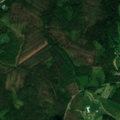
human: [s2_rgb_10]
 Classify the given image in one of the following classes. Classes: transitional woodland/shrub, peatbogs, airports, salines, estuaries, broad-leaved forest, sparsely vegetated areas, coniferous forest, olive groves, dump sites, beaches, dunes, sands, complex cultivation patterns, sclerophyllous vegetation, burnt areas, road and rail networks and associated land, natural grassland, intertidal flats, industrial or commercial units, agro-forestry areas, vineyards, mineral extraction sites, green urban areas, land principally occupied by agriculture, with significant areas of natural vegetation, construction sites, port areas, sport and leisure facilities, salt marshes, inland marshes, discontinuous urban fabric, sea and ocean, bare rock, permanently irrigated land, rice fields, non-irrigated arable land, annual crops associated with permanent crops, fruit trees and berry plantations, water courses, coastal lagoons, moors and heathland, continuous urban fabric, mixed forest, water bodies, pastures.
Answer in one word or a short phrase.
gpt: coniferous forest, mixed forest, transitional woodland/shrub